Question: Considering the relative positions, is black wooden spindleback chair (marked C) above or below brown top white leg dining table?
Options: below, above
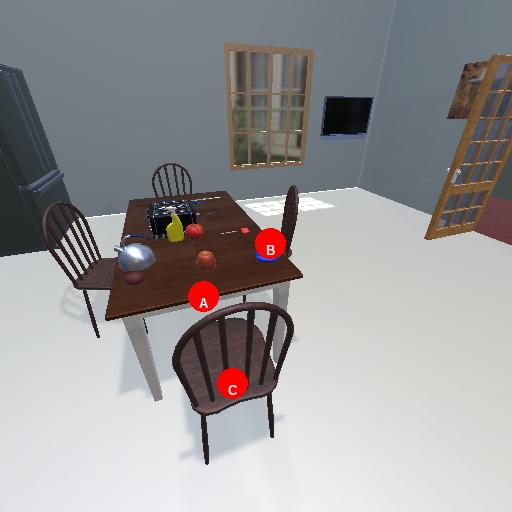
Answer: below